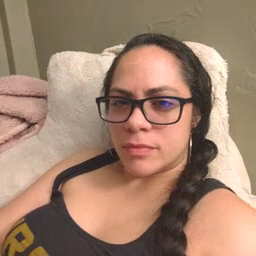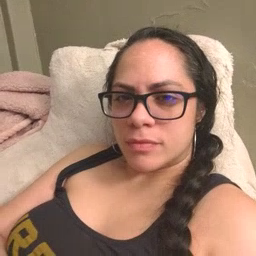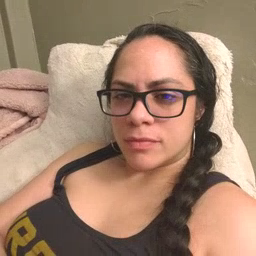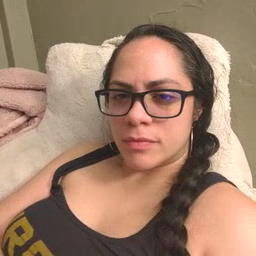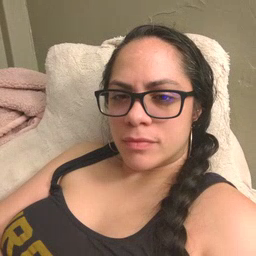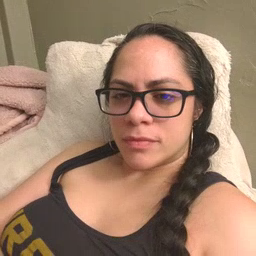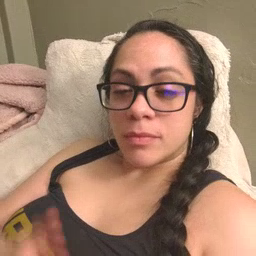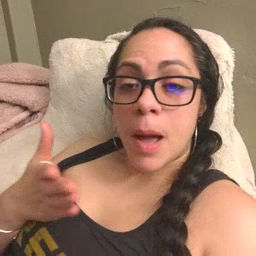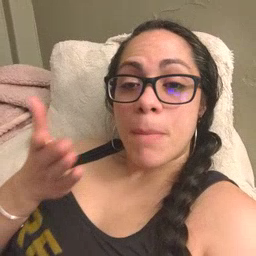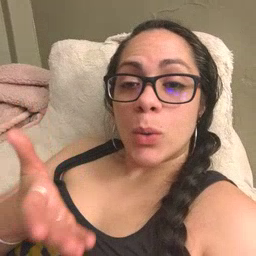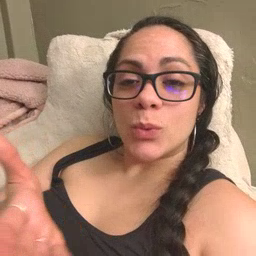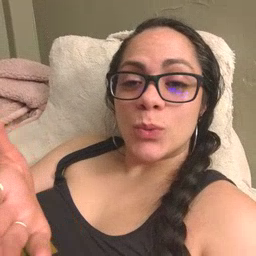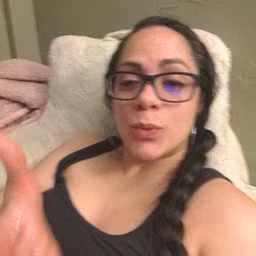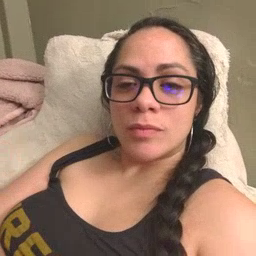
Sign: boat